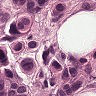
Metastatic tissue present: yes